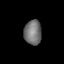
Tissue: lung
Cell type: Endothelial cells
Senescence score: 0.6079
Nuclear area (px): 421
Mean DAPI intensity: 114.48